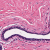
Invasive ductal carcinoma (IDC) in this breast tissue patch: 0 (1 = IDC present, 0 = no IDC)